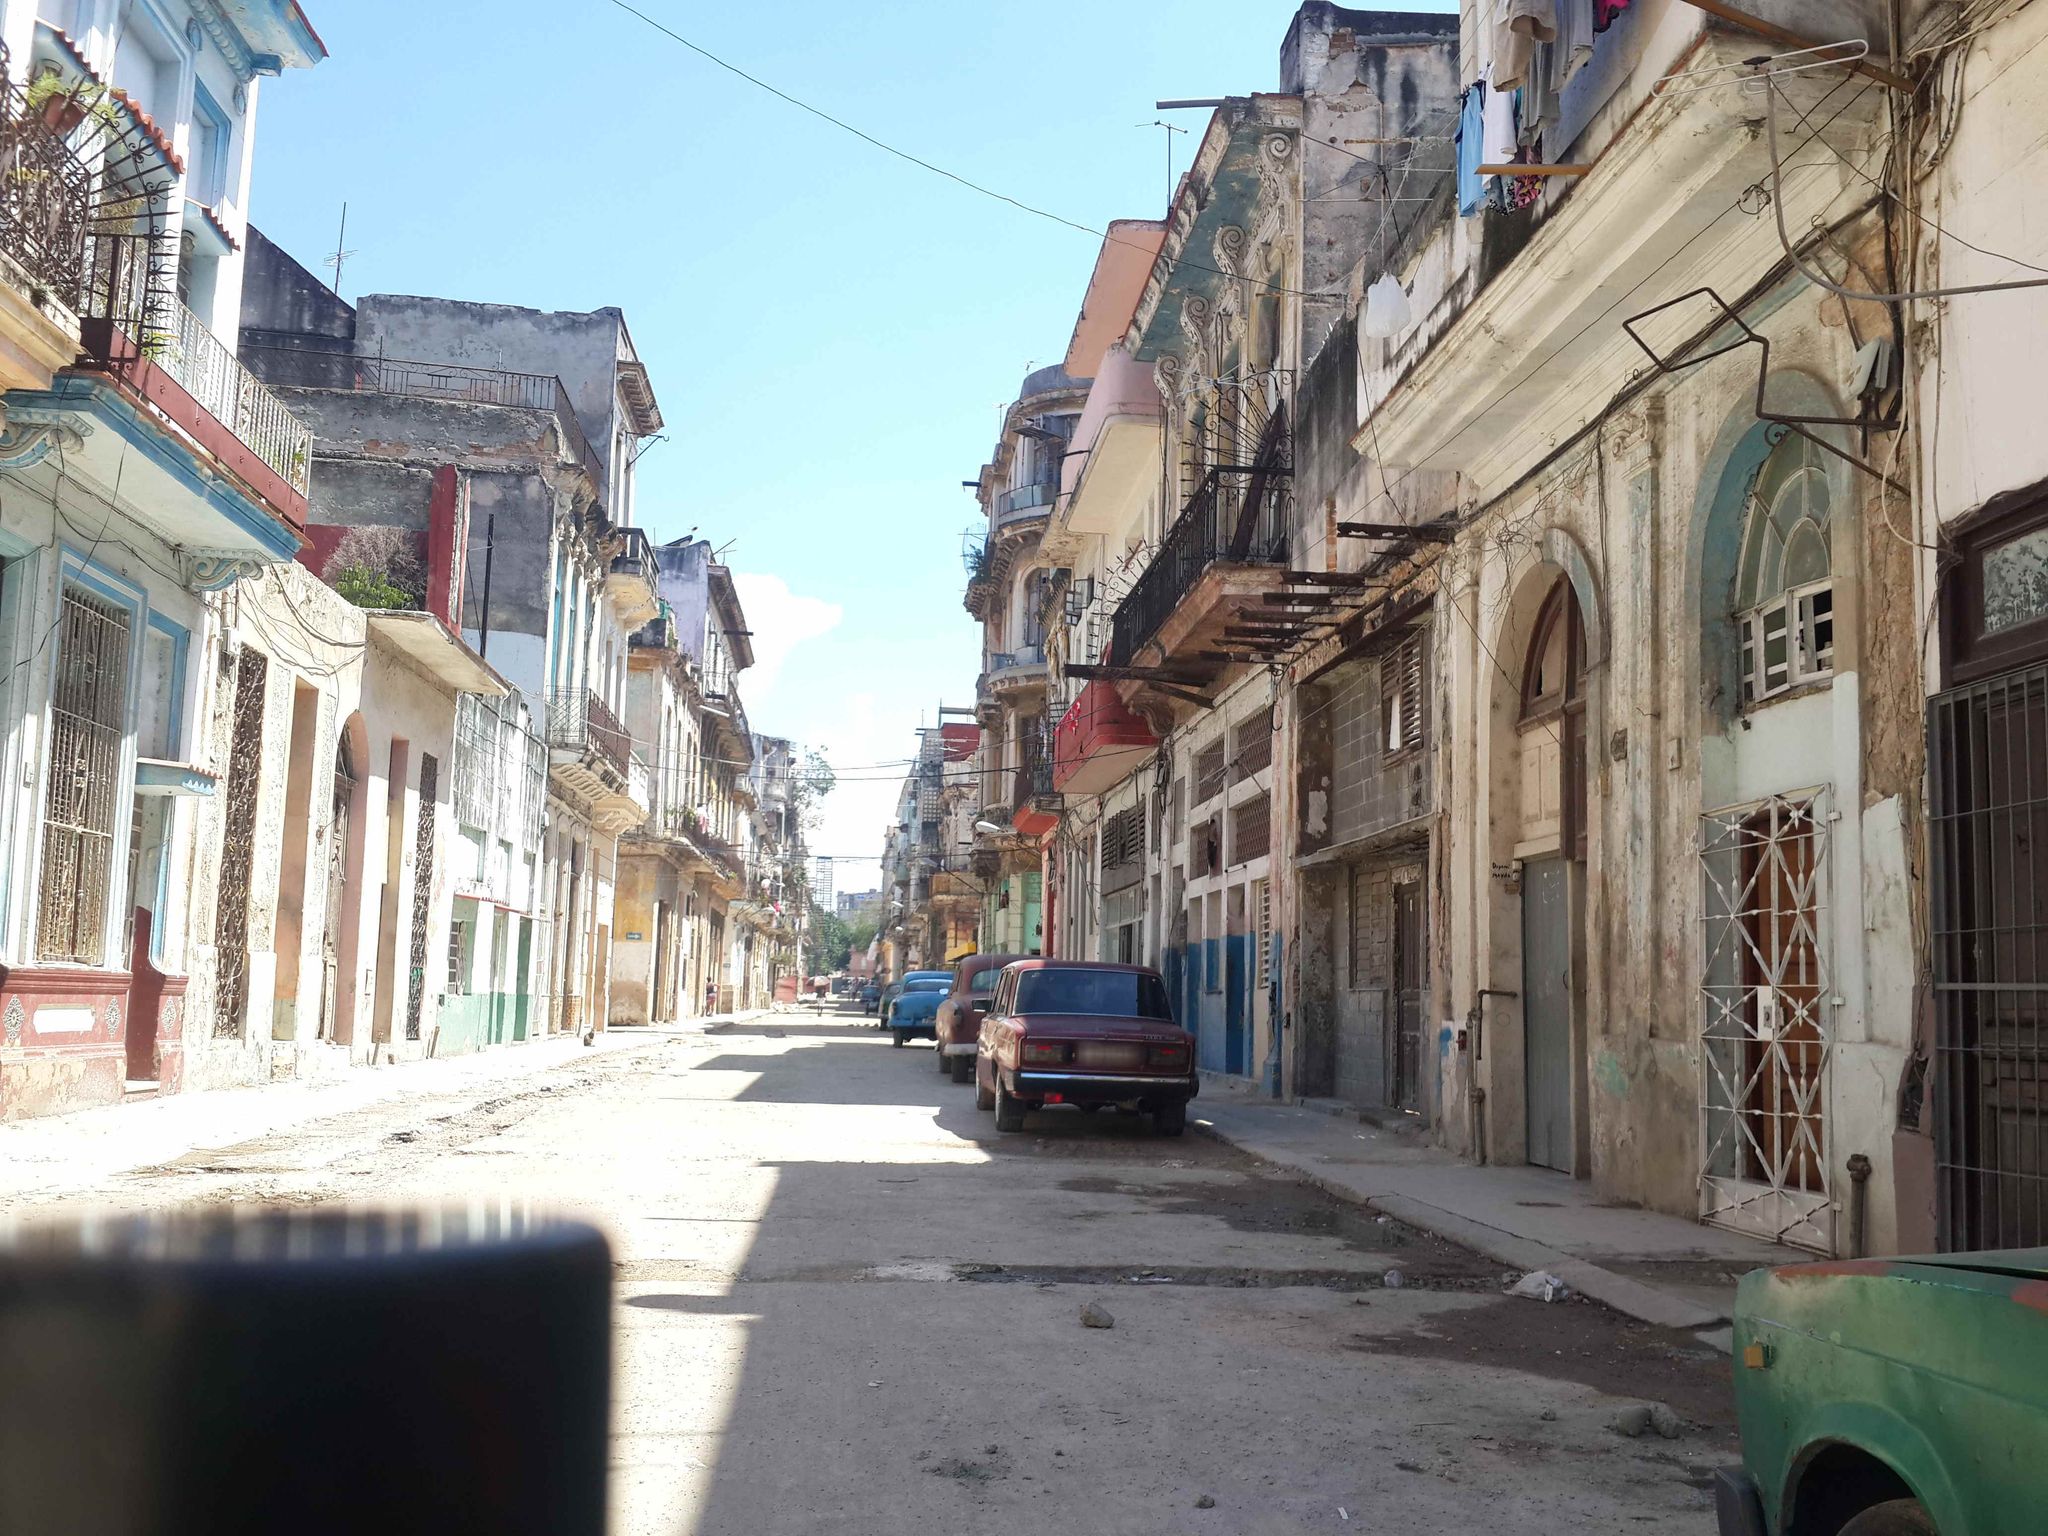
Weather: clear
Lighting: day
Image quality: good
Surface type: walking surface
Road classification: residential
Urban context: urban centre
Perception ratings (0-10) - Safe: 4.36, Lively: 8.44, Beautiful: 0.69, Boring: 4.22, Depressing: 6.54, Wealthy: 4.64